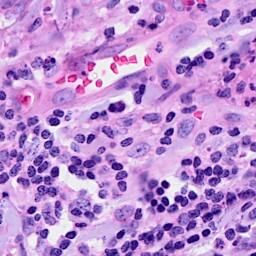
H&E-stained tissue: Breast